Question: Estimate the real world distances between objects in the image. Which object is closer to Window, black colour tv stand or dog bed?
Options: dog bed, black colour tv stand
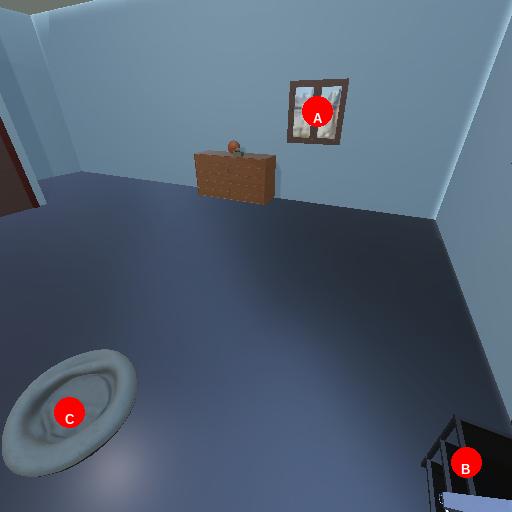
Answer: dog bed